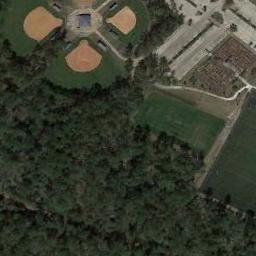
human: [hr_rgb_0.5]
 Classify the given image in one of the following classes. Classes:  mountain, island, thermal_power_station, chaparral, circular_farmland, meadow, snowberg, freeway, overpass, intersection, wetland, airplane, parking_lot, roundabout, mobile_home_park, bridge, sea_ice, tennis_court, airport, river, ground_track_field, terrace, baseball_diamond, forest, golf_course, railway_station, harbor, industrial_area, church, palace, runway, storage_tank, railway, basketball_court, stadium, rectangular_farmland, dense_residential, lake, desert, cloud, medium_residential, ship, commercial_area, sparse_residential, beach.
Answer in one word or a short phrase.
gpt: baseball_diamond